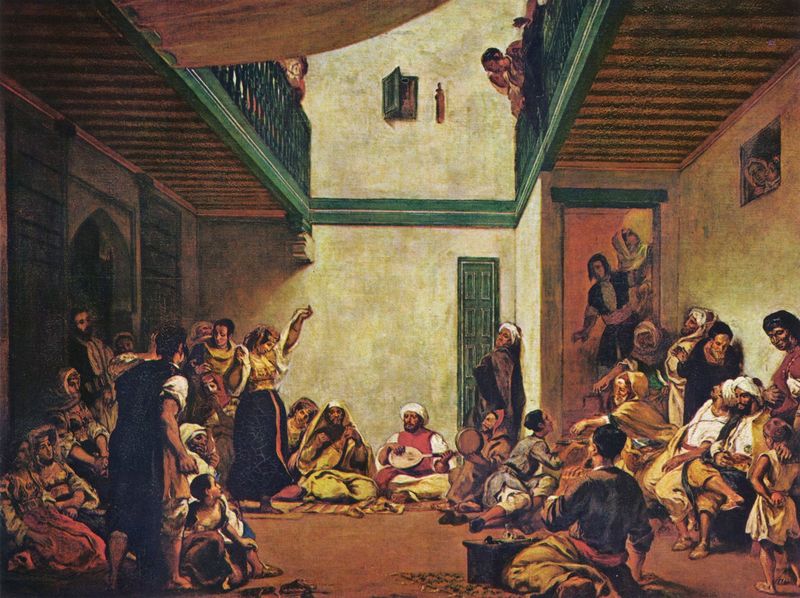
Titel: Jüdische Hochzeit in Marokko
Künstler: Eugène Delacroix
Standort: Paris
Institution: Musée du Louvre
Schlagwörter: gemälde, gruppe, mann, schatten, wasser, weiß, frauen, gelb, grün, menschen, ocker, sand, sitzen, bewegung, fenster, frau, holz, licht, mitte, männer, raum, rücken, schwarz, tür, gebäude, haus, rot, schleier, tuch, zaun, beige, fest, leute, rock, tanz, teppich, versammlung, feier, gesichter, wand, architektur, bluse, mensch, instrument, schauen, vorhang, erde, brüstung, gitter, boden, gewand, mantel, sitzend, decke, innen, gesang, gitarre, musik, musiker, publikum, tanzen, tänzerin, genre, kinder, balkon, segel, sommer, bogen, genrebild, genremalerei, türen, fußboden, zuschauer, hitze, sonnenlicht, violett, hof, empore, saal, treppe, gäste, wein, spielen, freizeit, musizieren, balken, geländer, teppiche, tor, balkone, galerie, oben, unten, wände, spiel, eingang, fensterladen, innenhof, zigeuner, orient, stockwerk, balustrade, mauerwerk, kiste, treffen, menschenmenge, bauchtanz, harem, tanzende, jesus, elend, treppenhaus, ballustrade, hochzeit, konsole, laute, mandoline, eimer, turban, zuhörer, arabien, tänzer, zusammentreffen, araber, turbane, gebälk, tamburin, schneidersitz, atrium, balkons, gast, sonnensegel, lichthof, heirat, plane, kanaa, kanaan, schalmei, schuhputzer, schaeun, 19. jahrhundert